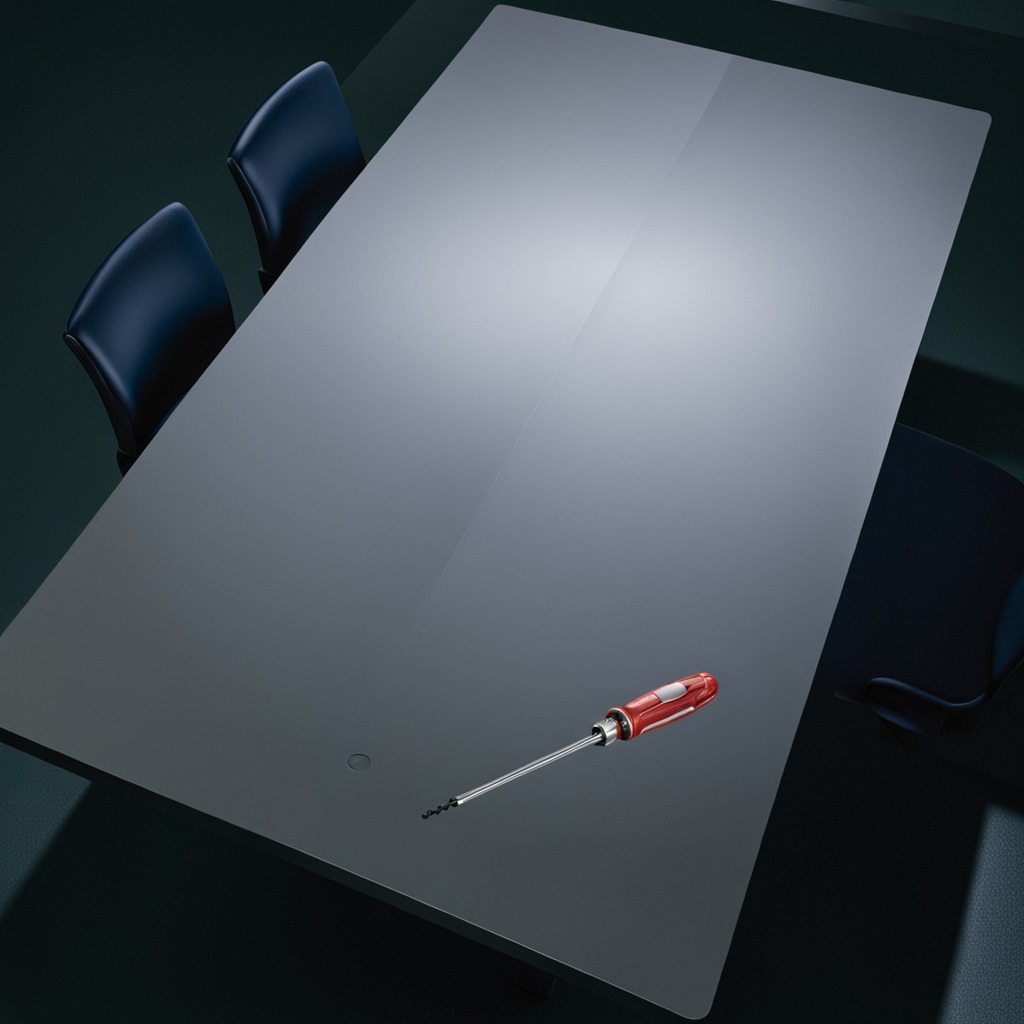
A screwdriver is lying on the table in the railway signal maintenance room.